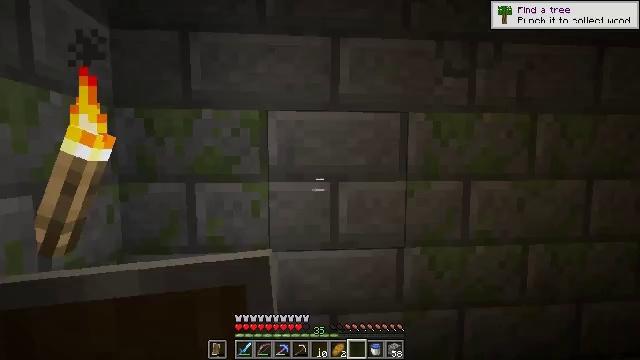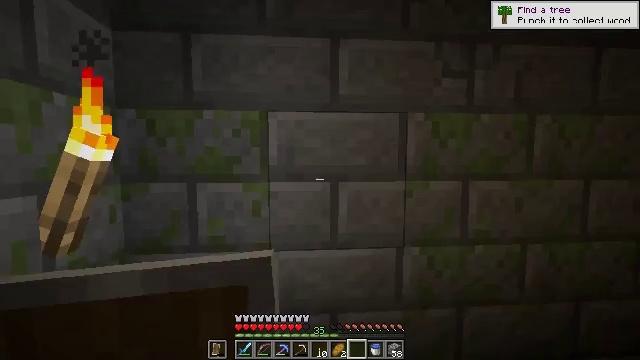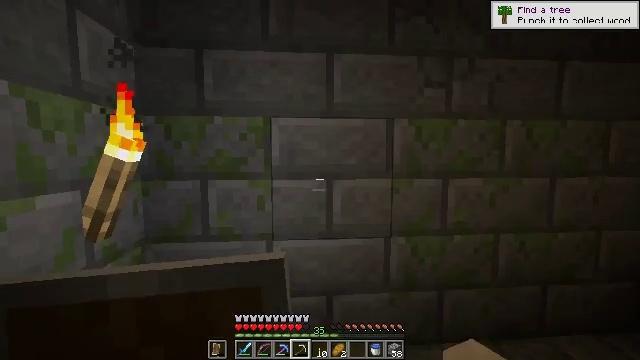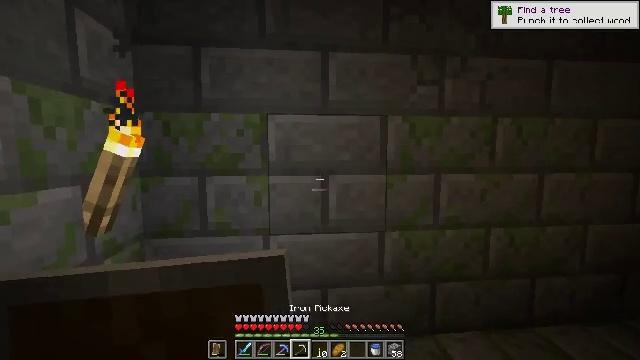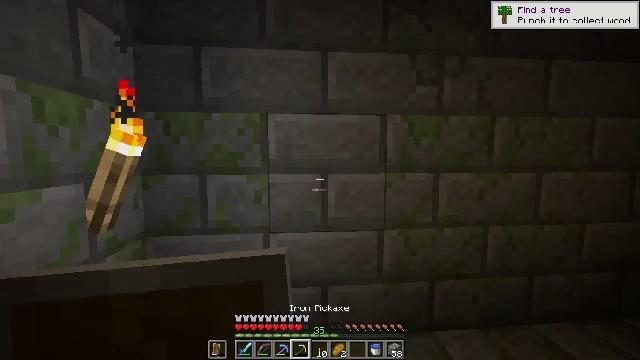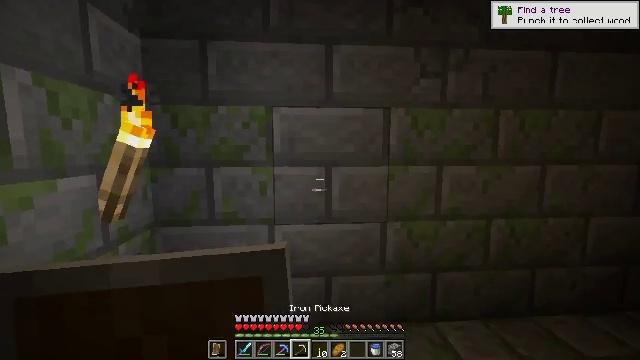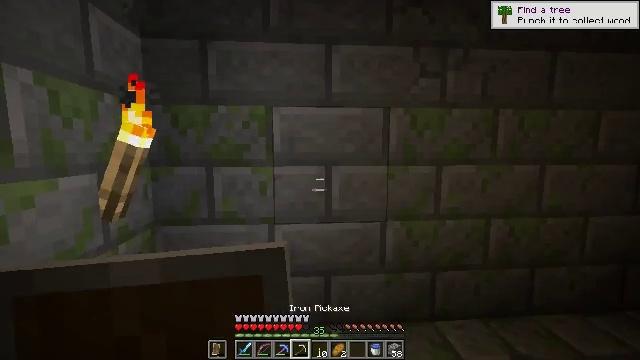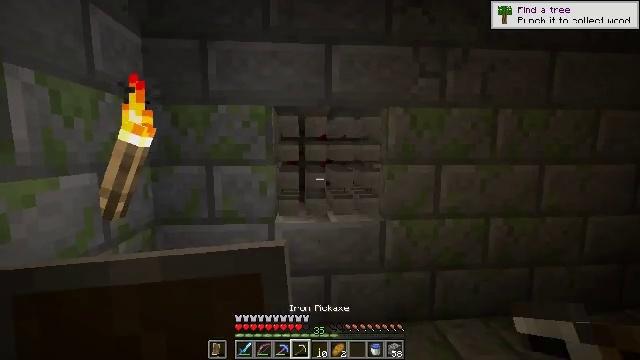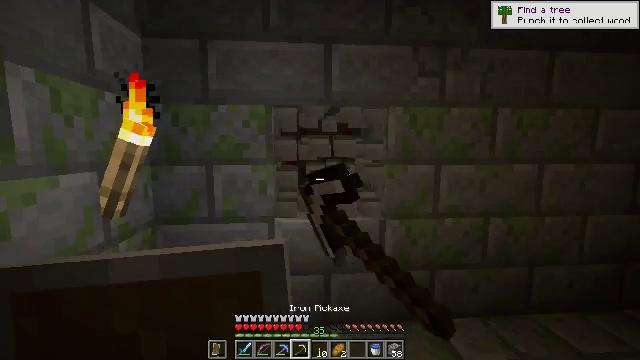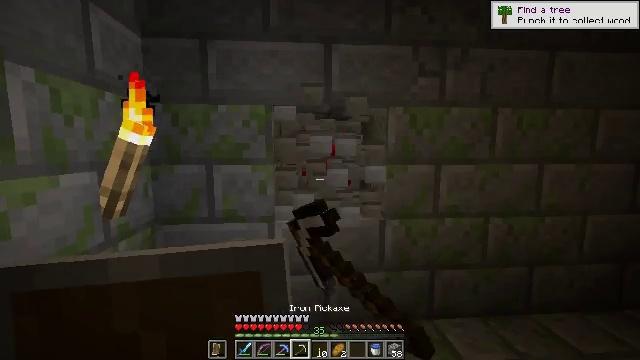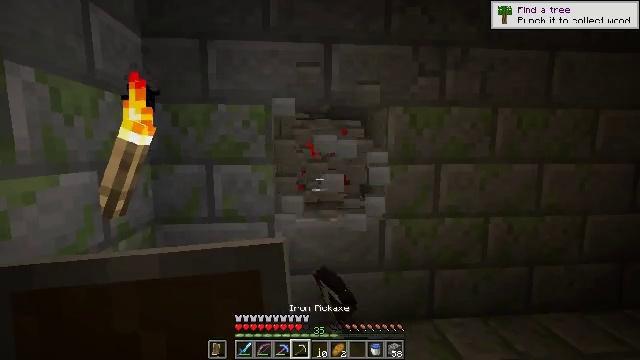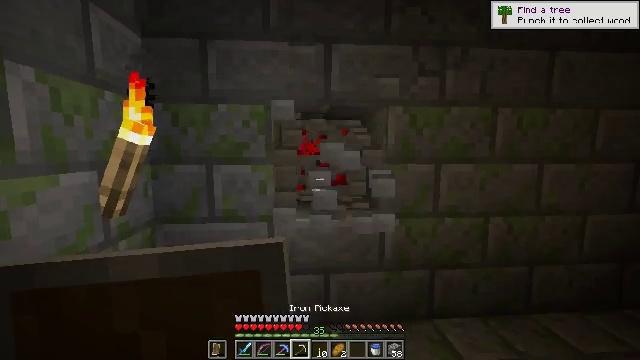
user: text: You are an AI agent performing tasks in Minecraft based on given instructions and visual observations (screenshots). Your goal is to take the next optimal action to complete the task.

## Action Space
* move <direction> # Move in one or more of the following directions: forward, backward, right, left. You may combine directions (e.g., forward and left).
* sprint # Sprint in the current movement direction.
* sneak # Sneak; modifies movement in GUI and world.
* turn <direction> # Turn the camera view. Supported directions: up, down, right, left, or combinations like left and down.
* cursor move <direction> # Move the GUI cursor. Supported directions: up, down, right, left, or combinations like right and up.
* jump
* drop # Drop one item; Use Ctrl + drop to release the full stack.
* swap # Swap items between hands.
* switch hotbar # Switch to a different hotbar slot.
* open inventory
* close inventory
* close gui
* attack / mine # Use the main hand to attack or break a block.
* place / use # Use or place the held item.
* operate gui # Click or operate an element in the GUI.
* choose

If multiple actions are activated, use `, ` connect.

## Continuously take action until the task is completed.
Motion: motion action
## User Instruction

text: Break the infested stone bricks to reveal silverfish.
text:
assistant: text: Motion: move back
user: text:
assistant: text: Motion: switch to hotbar 4
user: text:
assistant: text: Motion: switch to hotbar 4
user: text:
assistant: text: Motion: no_op
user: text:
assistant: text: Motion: turn left and down
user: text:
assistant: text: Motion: no_op
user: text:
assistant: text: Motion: attack / mine
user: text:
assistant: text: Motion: attack / mine
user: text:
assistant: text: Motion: attack / mine
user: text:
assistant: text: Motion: attack / mine
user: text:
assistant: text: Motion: attack / mine
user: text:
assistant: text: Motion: attack / mine